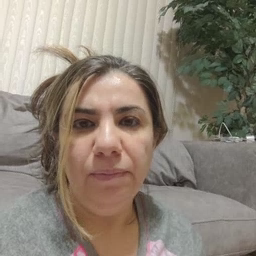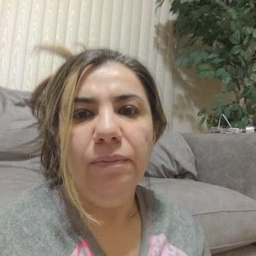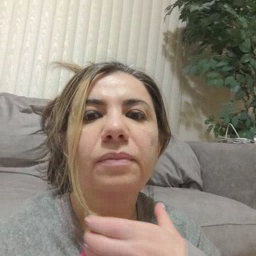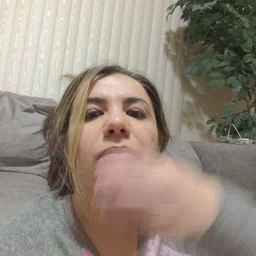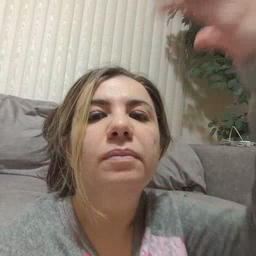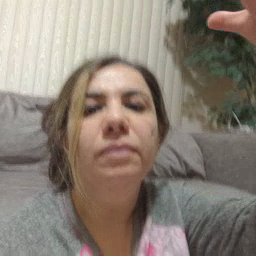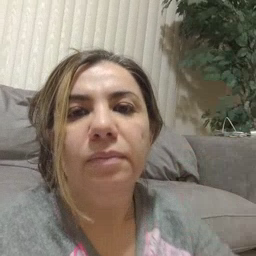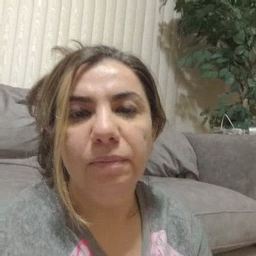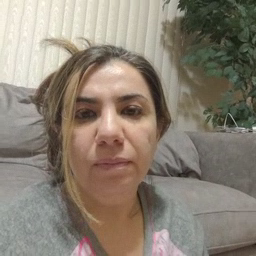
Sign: giraffe